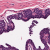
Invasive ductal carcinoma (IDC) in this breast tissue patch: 0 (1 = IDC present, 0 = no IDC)